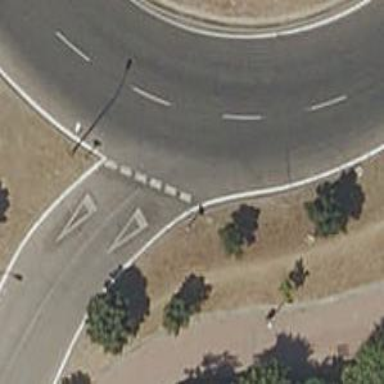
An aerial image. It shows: Road with "give way" sign.